I will show an image sequence of human cooking. I have annotated the images with numbered circles. Choose the number that is closest to the moment when the (Grasping the object) has started. You are a five-time world champion in this game. Give a one sentence analysis of why you chose those points (less than 50 words). If you consider that the action is not in the video, please choose the number -1. Provide your answer at the end in a json file of this format: {"points": []}
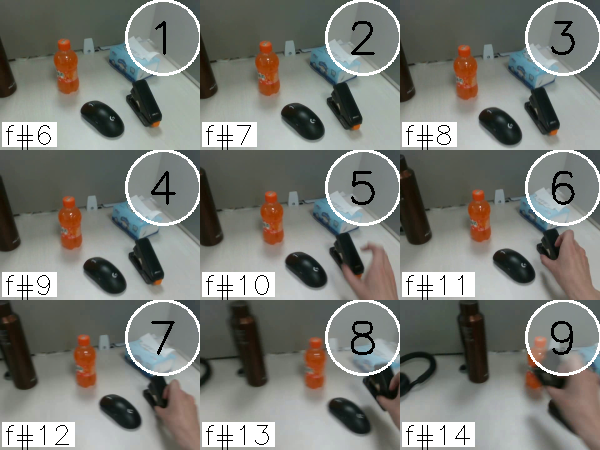
Frame 7 shows the clearest moment of hand-object contact.
{"points": [7]}